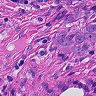
Metastatic tissue present: yes